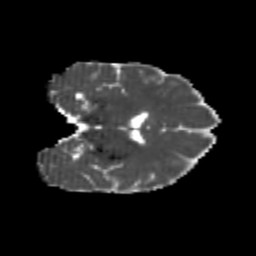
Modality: MD
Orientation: coronal
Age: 22
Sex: female
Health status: healthy
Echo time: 0.074 s